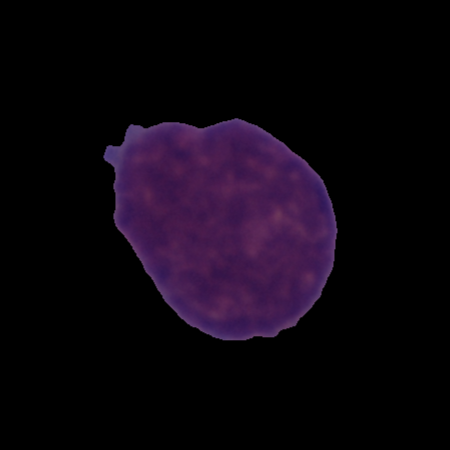
Label: healthy